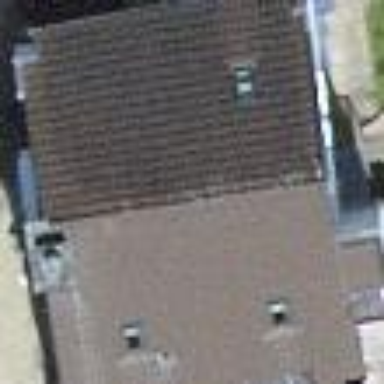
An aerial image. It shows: Building.